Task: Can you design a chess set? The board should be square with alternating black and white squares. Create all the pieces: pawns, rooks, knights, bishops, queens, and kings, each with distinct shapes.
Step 2658:
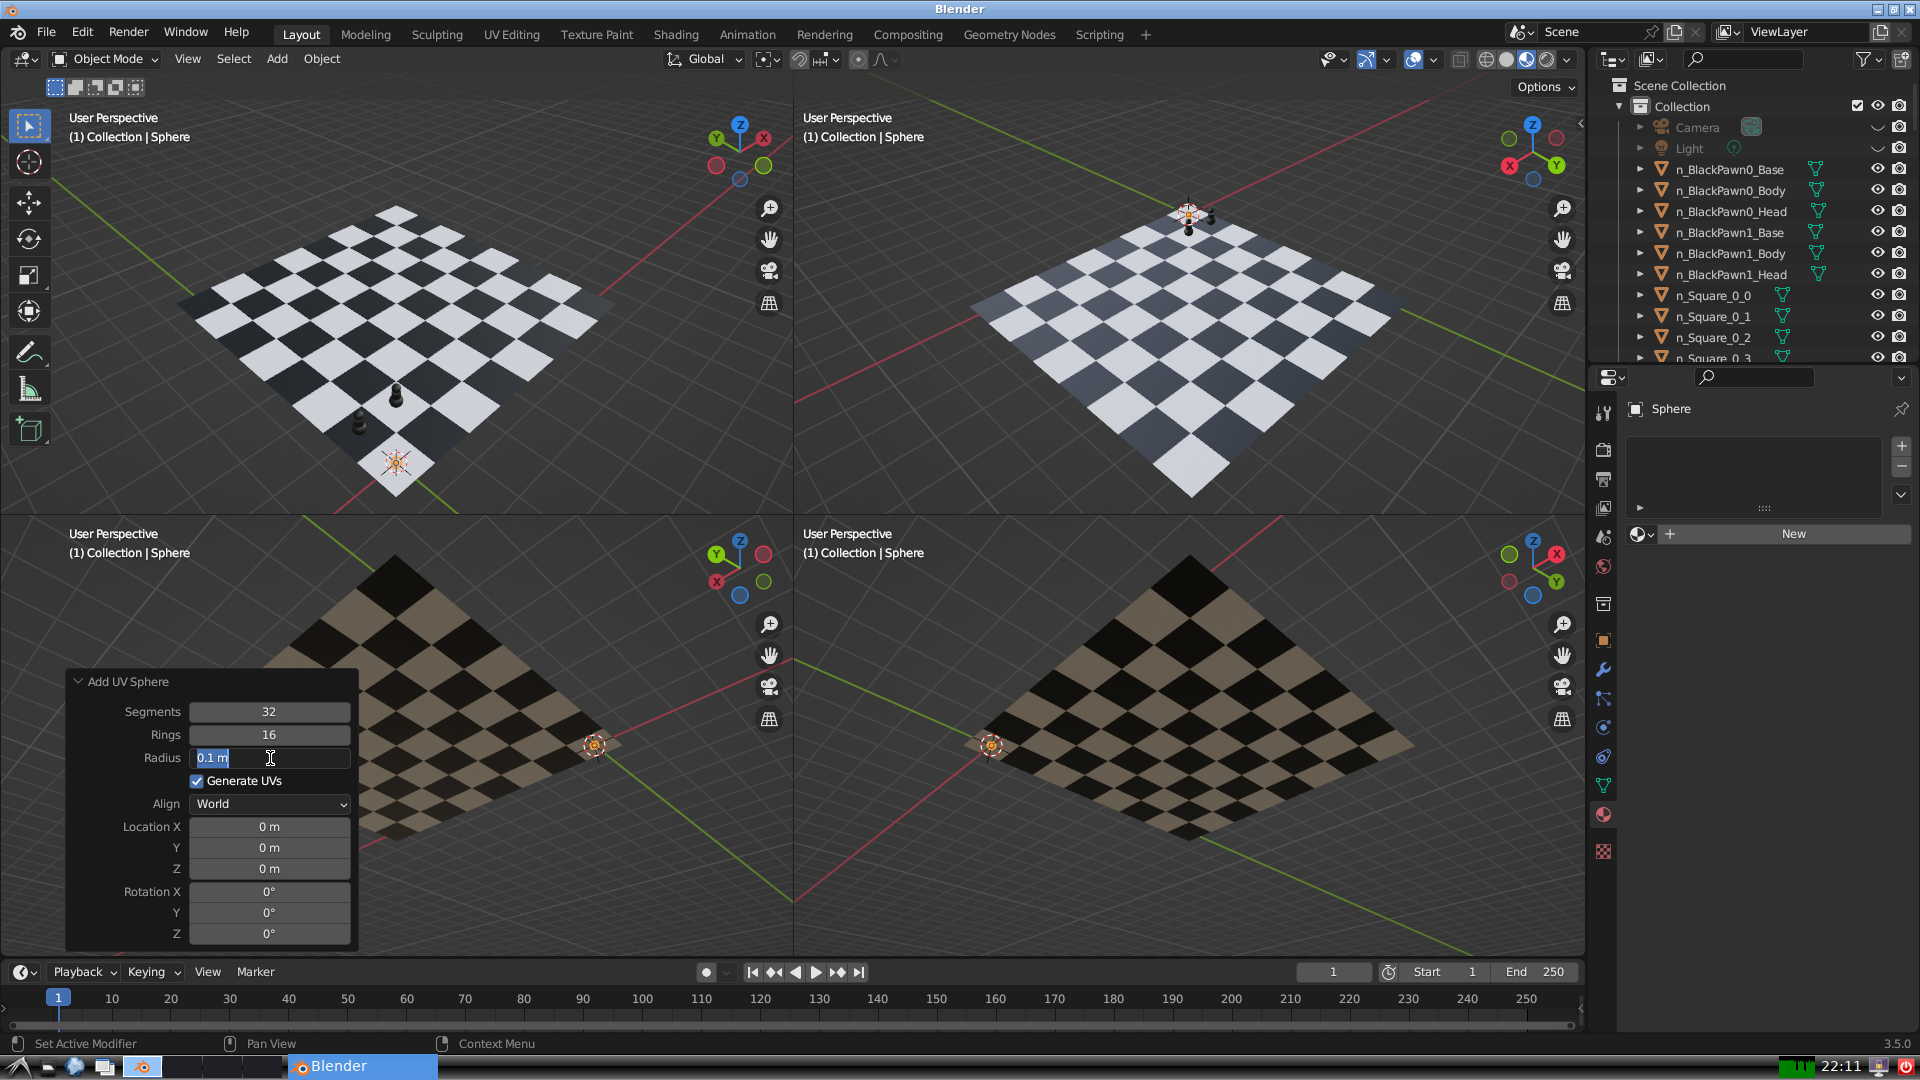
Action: input_text: 0.15